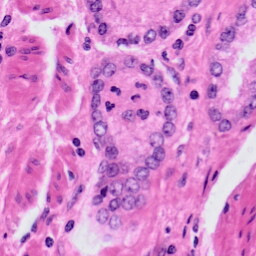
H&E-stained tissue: Prostate